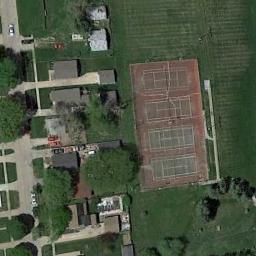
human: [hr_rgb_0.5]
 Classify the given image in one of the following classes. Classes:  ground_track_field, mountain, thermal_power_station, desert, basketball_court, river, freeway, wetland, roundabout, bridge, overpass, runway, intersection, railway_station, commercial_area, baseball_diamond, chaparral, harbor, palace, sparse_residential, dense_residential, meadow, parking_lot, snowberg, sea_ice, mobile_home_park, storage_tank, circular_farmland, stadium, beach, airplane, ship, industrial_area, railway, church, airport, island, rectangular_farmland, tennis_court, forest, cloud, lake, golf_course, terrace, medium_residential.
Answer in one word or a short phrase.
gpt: tennis_court